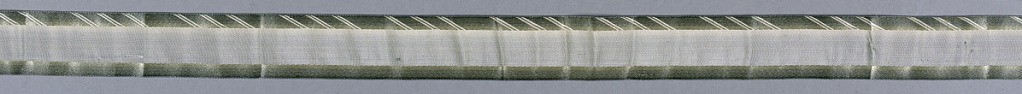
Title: Ribbon samples
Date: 1860–70
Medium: silk Technique: taffeta, satin weave
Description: Two pieces of ribbon with a patterned satin border. The first is ombré pale blue with a white border. The second is ombré pale purple with a green and white border.